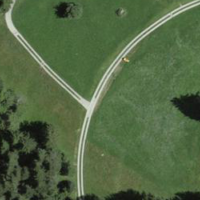
EUNIS habitat code: 45
Species observed at this site:
Campanula barbata